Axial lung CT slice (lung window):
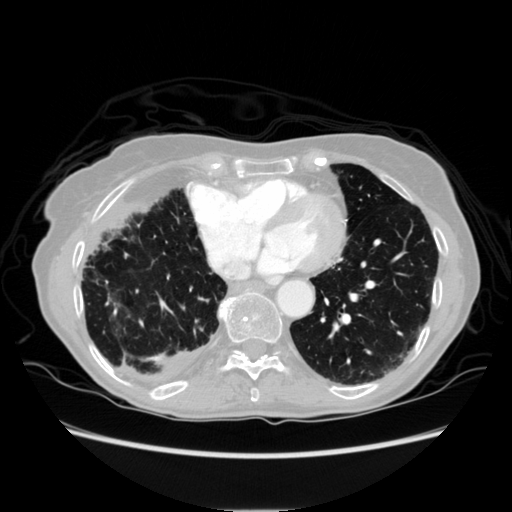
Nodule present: no